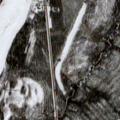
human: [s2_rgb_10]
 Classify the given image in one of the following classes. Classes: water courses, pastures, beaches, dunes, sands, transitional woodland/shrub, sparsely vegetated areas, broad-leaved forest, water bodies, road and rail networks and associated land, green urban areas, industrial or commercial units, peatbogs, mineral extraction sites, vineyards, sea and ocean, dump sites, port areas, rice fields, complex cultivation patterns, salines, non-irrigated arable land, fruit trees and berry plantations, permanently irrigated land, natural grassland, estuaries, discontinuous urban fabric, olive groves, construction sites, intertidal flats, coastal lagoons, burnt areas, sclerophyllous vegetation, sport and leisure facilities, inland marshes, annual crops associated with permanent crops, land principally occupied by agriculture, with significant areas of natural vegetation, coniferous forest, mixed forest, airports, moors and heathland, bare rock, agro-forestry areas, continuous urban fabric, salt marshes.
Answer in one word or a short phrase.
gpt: coniferous forest, mixed forest, transitional woodland/shrub, water courses